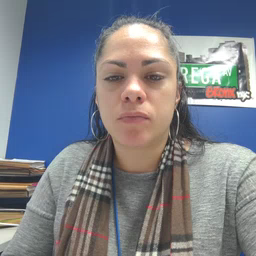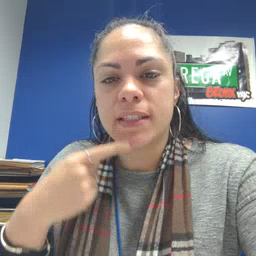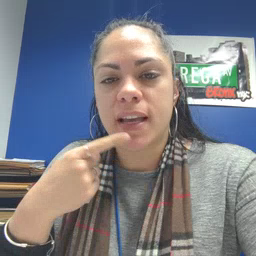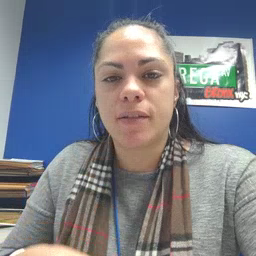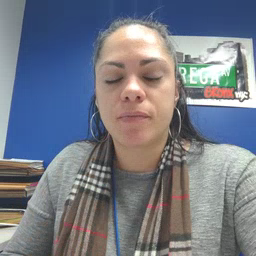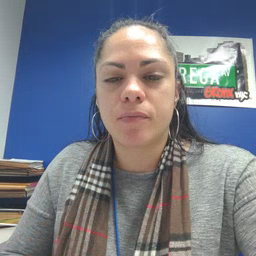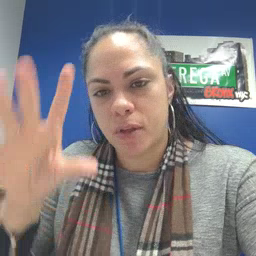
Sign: say